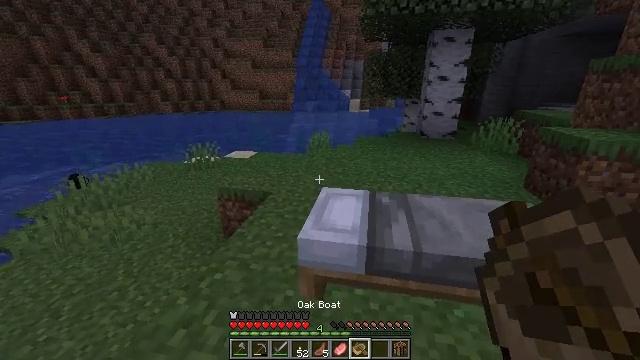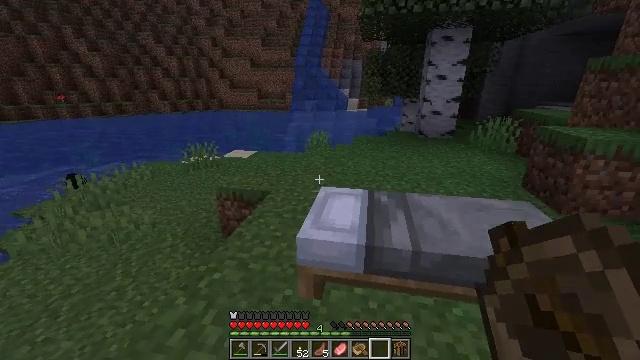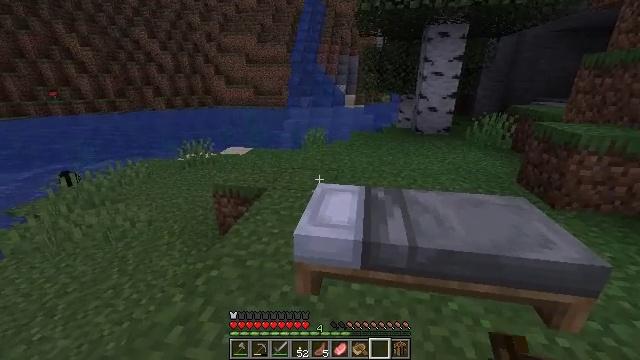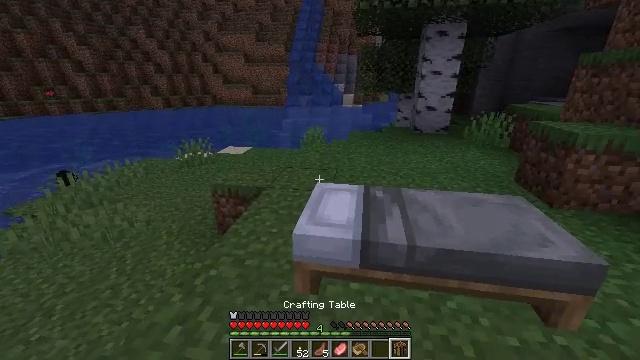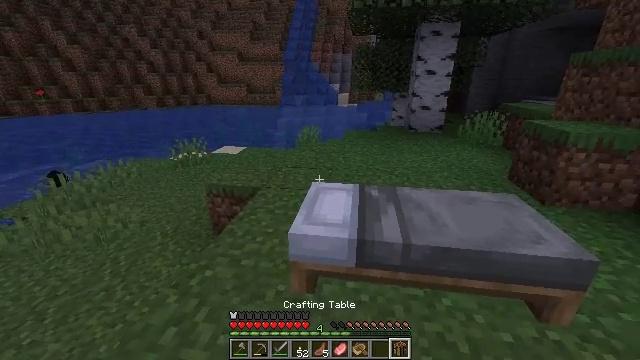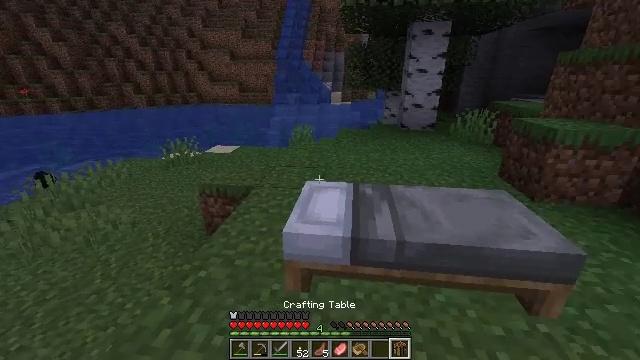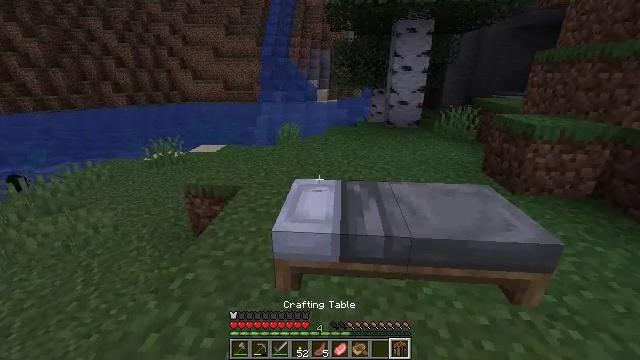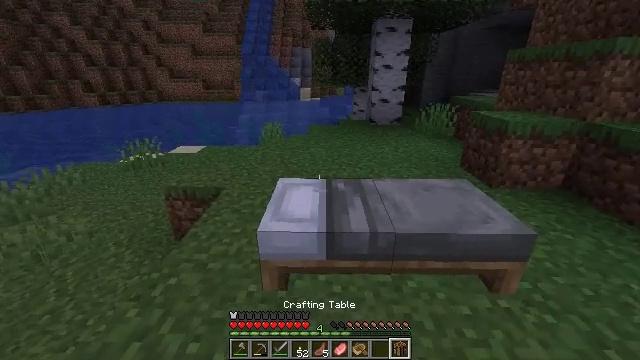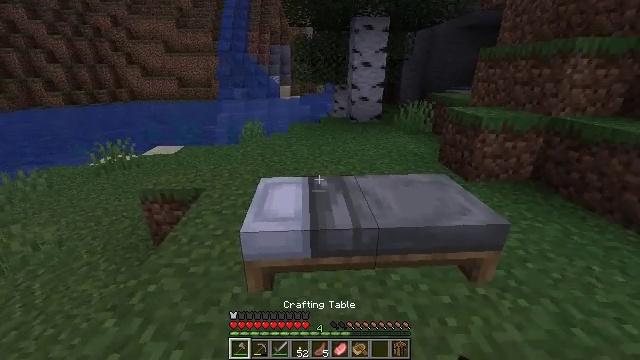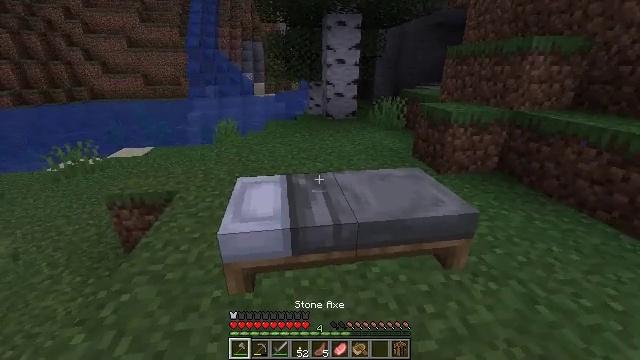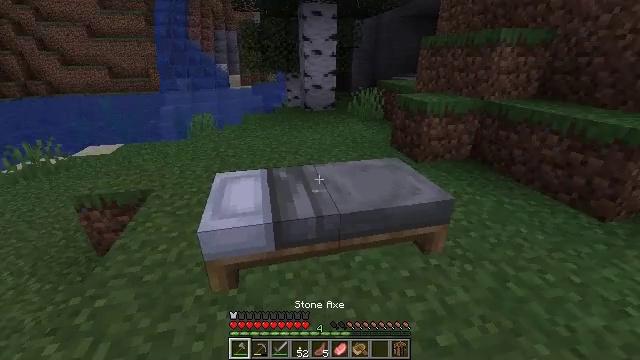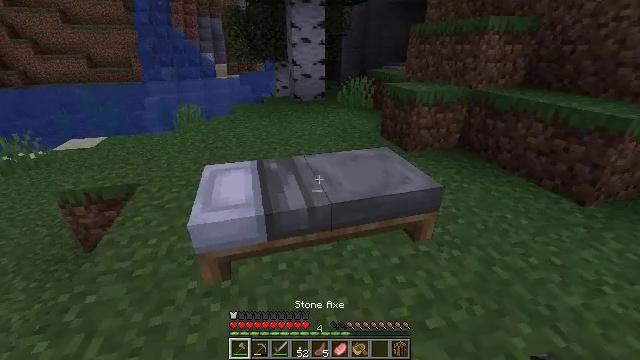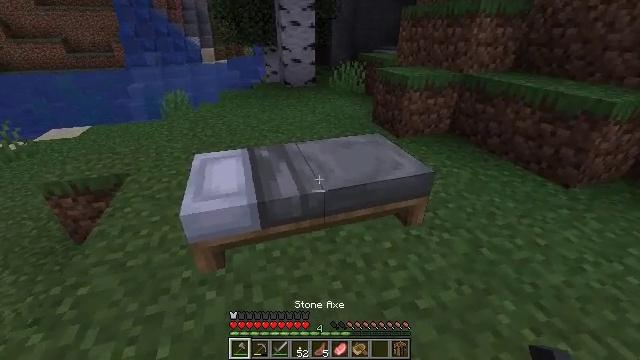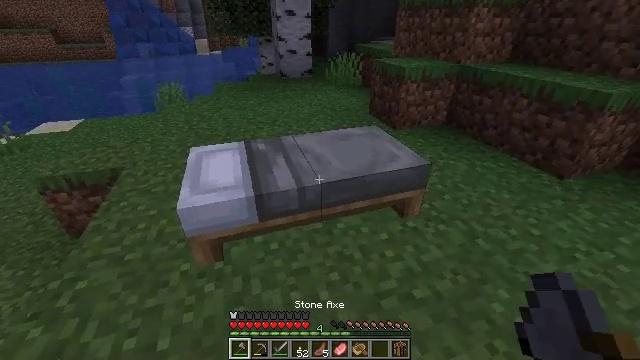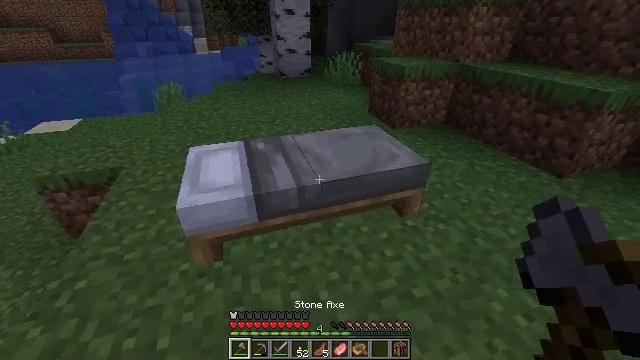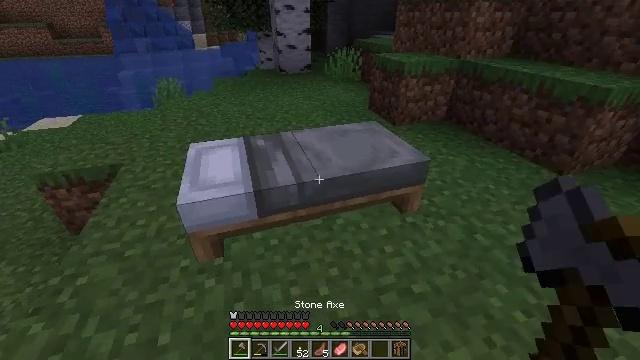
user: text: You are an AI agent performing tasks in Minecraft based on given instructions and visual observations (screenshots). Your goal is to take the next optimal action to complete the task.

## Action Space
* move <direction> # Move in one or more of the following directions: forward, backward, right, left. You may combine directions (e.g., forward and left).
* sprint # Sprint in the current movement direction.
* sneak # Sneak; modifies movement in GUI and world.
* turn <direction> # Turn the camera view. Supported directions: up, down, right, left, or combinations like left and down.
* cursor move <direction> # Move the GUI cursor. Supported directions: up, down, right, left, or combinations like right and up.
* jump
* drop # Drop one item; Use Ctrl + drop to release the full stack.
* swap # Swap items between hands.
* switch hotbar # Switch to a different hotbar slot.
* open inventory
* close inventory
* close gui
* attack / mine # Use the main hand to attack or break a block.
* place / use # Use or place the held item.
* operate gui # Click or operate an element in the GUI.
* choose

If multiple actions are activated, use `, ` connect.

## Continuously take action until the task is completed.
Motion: motion action
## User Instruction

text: Mine the light gray bed.
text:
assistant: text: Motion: no_op
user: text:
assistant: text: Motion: no_op
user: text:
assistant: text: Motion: no_op
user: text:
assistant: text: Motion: turn right
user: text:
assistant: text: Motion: turn right
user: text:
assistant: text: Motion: turn right
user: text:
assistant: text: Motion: turn right
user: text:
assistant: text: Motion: turn right, switch to hotbar 1
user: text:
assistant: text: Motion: turn right, switch to hotbar 1
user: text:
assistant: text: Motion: turn right and down, switch to hotbar 1
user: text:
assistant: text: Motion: turn right and down
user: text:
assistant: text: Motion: turn right and down
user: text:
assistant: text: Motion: turn down
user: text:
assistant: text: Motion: no_op
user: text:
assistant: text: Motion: no_op
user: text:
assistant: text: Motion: move forward, turn down
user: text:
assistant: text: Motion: move forward, attack / mine
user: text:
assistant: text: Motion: move forward, attack / mine
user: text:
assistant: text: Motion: attack / mine
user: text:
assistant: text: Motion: attack / mine
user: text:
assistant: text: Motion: attack / mine
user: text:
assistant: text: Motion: attack / mine
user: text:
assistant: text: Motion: attack / mine
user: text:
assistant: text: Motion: attack / mine
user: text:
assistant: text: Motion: attack / mine
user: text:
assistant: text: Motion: attack / mine
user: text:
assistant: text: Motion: attack / mine
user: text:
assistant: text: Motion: attack / mine
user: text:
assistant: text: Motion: no_op